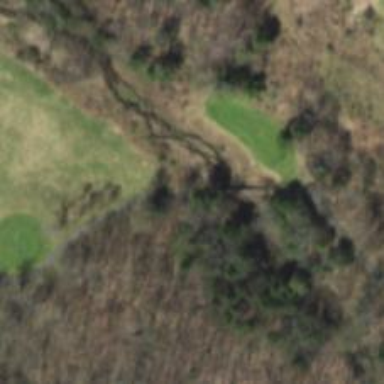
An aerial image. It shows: Service road on bridge designed for golf cartpath.